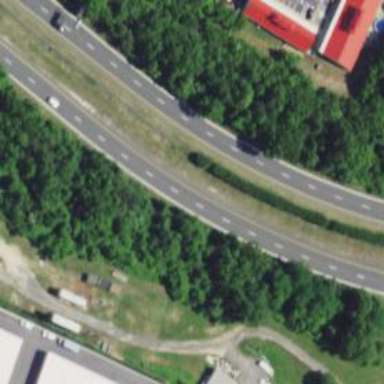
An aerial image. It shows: Asphalt trunk highway which is also expressway.